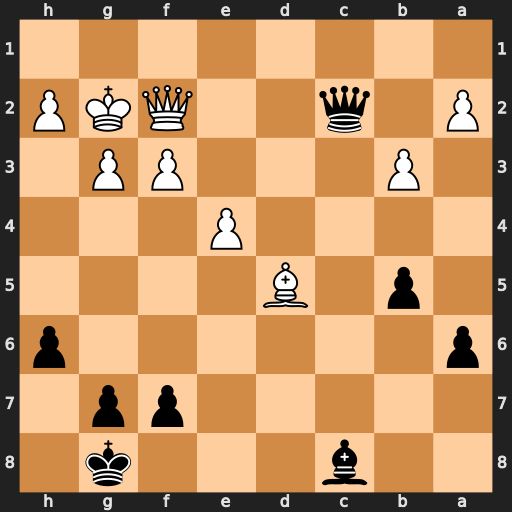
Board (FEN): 2b3k1/5pp1/p6p/1p1B4/4P3/1P3PP1/P1q2QKP/8
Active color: b
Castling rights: -
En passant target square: -
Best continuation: Bh3+ Kxh3 Qxf2